Question: I'm trying to find bounding boxes of continuous regions of black pixels that intersect with the area between blue and red lines (see image below).
I've used leptonica library for really simple image processing and I know how to approach the problem "by hand". However, I think that leptonica already has fast tools for that job - the problem is that it's not very well documented and I don't know which functions should I look for.
I'd be grateful for some hints and pointers to functions in leptonica's doc.
Here's the example image:

The green box is what I need to find for all of the islands in the area between lines.
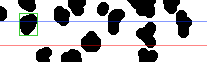
Answer: I've found a solution:
Given that 'PIX* pixb' is a 1bpp source image and 'BOX* b' is the box between red and blue lines:
'''
BOXA* bb = pixConnCompBB(pixb, 8); // to find bounding boxes of all connected components on the image
BOXA* bil = boxaIntersectsBox(bb, b);
'''
The result is an array 'bil' of bounding boxes that intersect the area between lines.